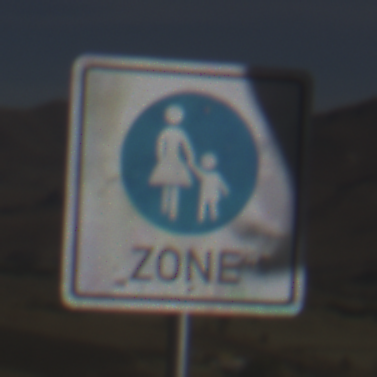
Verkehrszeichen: BeginnFussgaengerzone
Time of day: MorningAfternoon
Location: Outdoor (Nature)
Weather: PartlyCloudy
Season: NotSpecified
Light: Natural